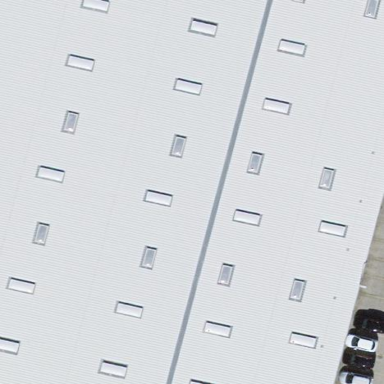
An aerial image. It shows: Industrial building.